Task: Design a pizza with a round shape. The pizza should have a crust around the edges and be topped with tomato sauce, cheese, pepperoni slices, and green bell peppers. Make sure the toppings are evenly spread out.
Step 512:
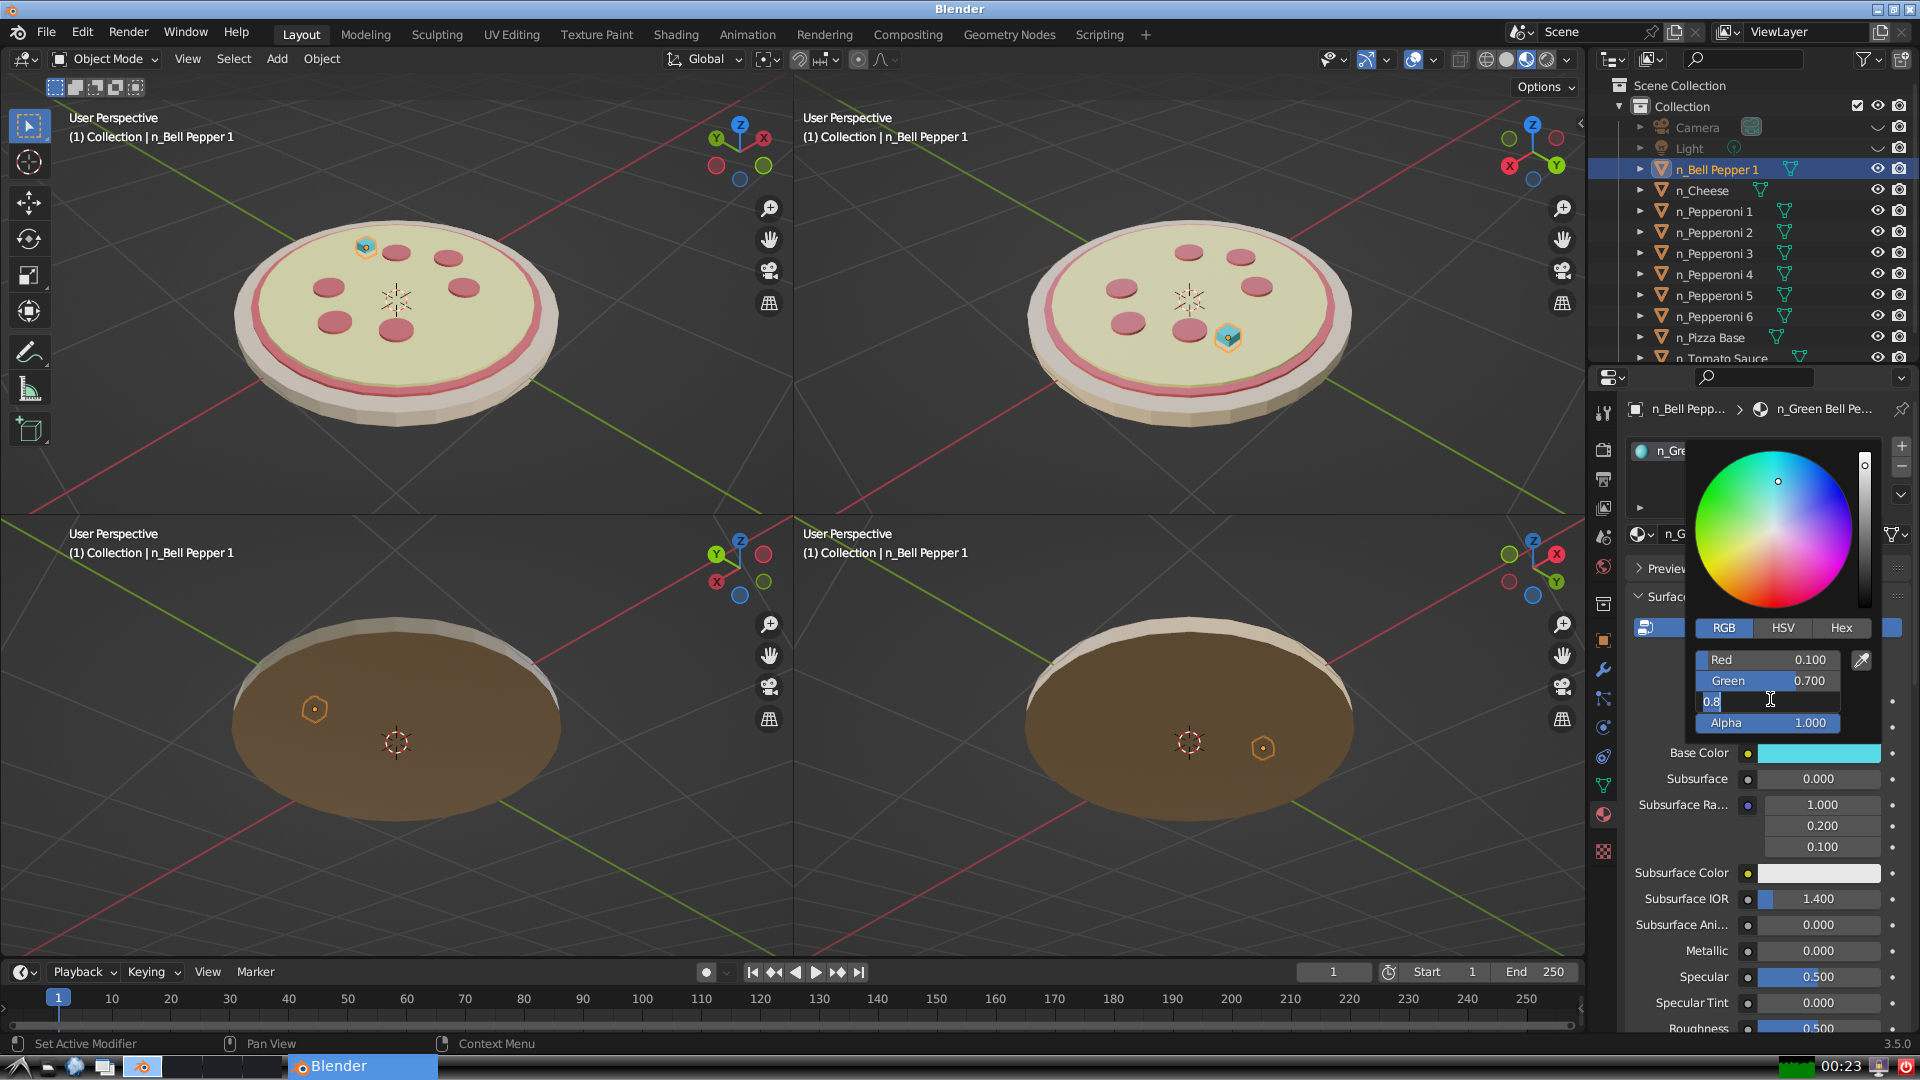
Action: input_text: 0.1